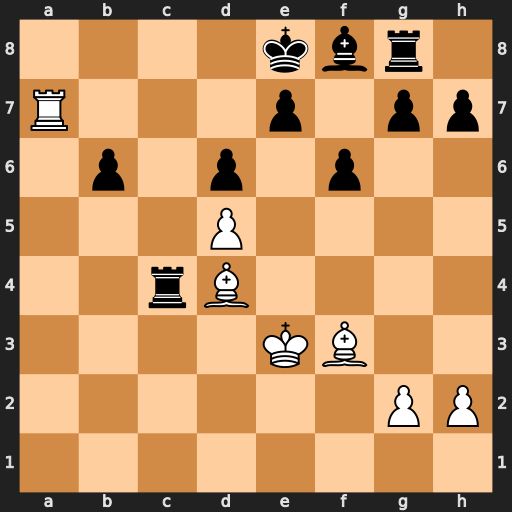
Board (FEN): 4kbr1/R3p1pp/1p1p1p2/3P4/2rB4/4KB2/6PP/8
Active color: w
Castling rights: -
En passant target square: -
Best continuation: Bg4 e5 dxe6